Interaction volume radius: 10 \u00c5
Interaction volume height: 15 \u00c5
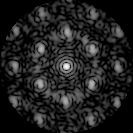
Disorder parameter: 0.4703